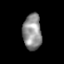
Tissue: skin
Cell type: Epithelial cells
Senescence score: 0.2782
Nuclear area (px): 660
Mean DAPI intensity: 142.808